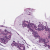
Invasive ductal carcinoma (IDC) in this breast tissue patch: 1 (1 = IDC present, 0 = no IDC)